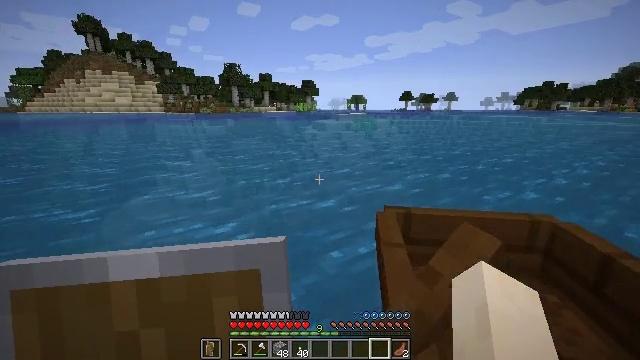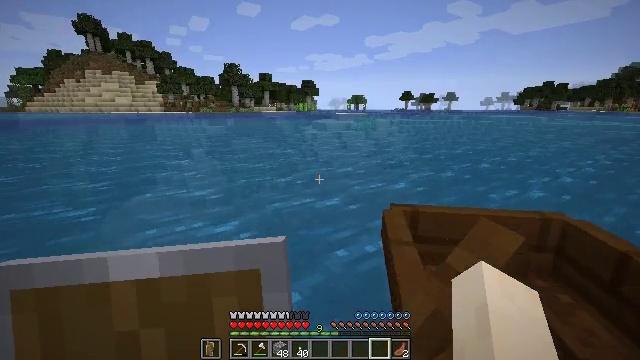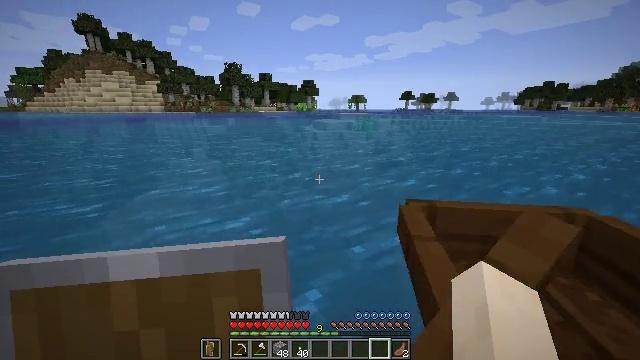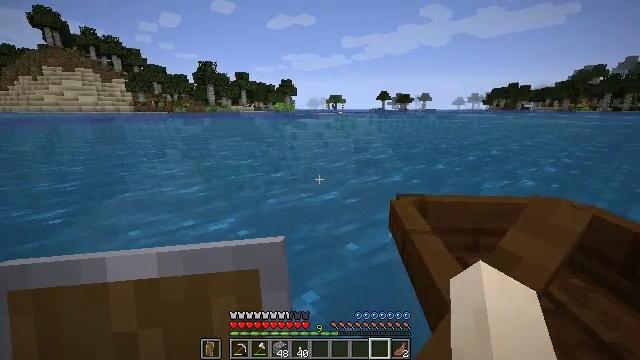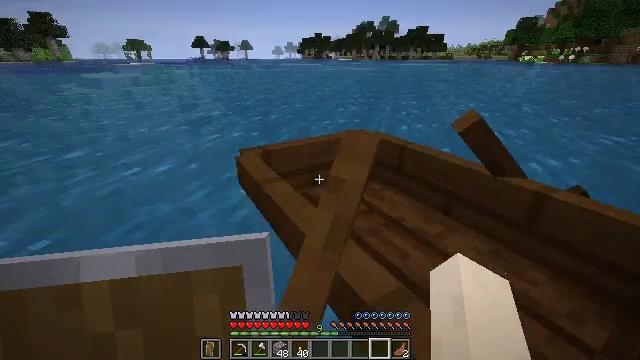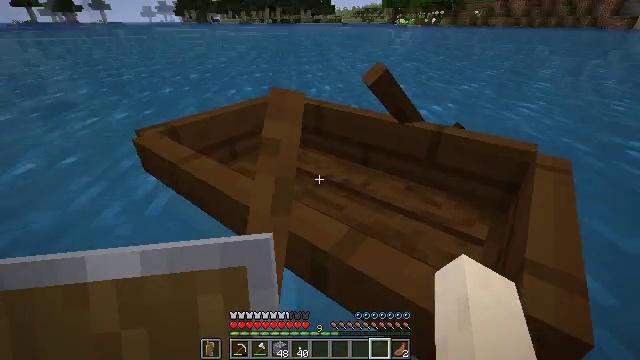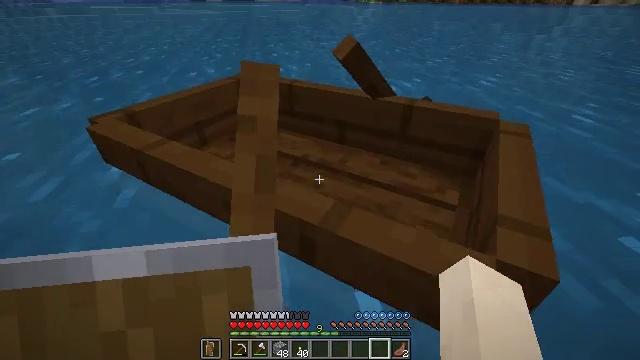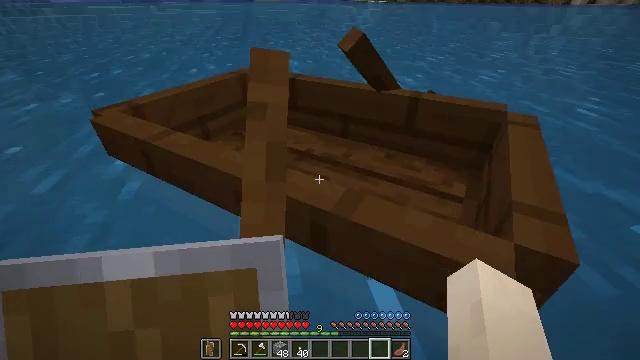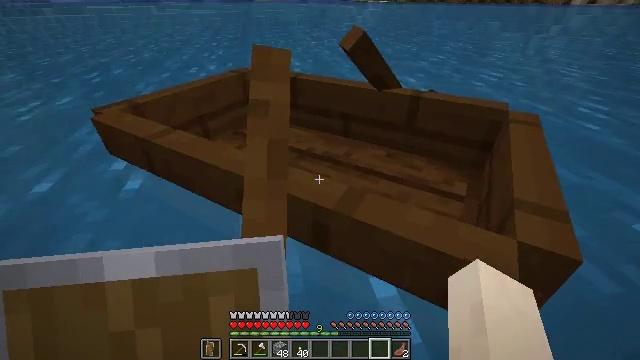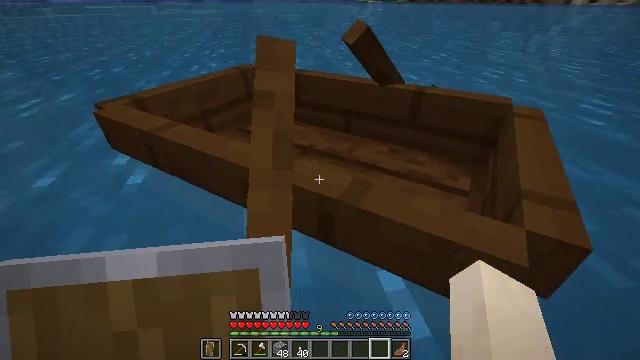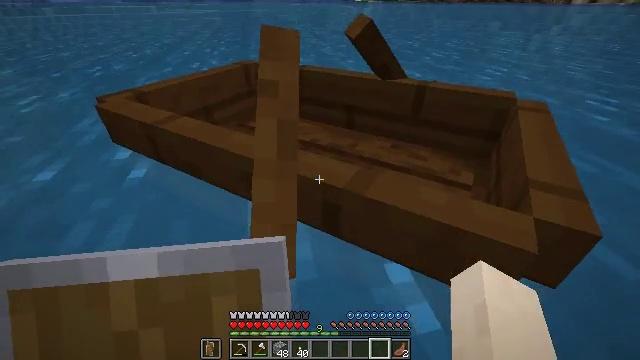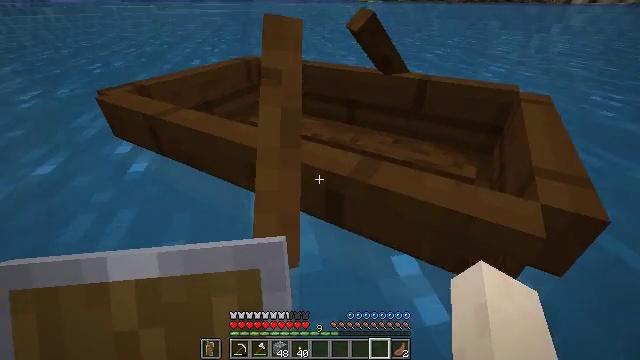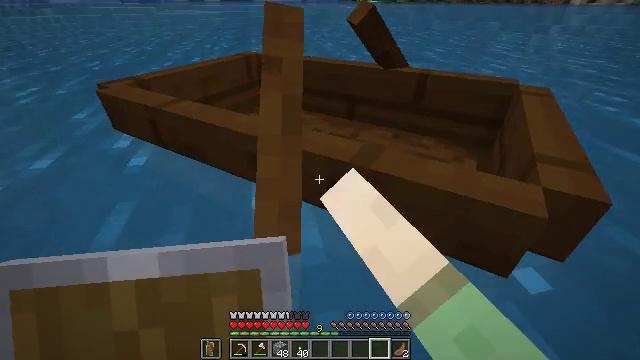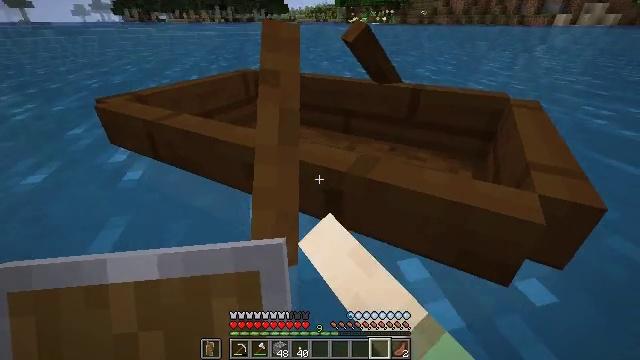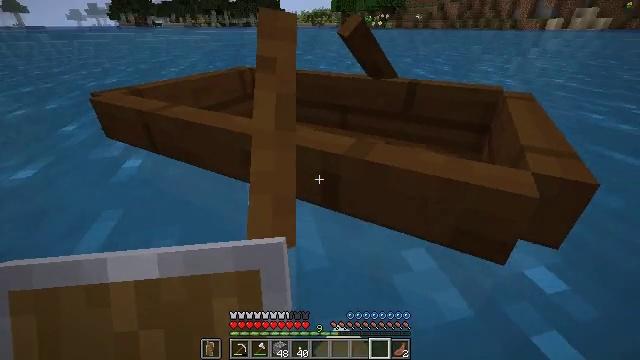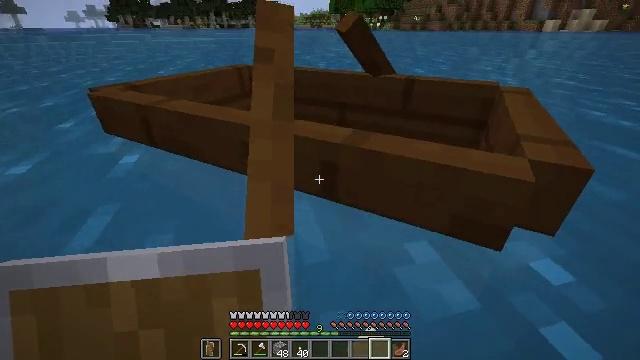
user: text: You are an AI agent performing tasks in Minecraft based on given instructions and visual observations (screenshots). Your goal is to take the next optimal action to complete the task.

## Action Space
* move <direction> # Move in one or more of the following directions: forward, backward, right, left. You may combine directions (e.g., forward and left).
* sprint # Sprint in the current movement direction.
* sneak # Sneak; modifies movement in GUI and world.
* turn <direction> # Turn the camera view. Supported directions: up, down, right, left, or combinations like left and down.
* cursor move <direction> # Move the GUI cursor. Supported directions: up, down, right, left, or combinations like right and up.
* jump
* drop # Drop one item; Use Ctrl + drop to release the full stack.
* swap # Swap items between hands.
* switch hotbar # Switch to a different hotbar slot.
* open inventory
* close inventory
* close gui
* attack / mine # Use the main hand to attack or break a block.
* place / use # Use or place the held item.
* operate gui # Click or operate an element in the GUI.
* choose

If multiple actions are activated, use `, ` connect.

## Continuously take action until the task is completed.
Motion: motion action
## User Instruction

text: Collect kelp plant from the sea.
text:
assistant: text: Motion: move forward, sprint
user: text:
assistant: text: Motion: move forward, sprint
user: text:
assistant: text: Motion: move forward, sprint, turn right
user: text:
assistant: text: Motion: turn right and down
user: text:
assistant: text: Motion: turn right and down
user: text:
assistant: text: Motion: turn right and down
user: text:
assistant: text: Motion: no_op
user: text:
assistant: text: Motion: no_op
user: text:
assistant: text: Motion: no_op
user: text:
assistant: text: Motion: no_op
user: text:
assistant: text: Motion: use / place
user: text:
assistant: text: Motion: use / place
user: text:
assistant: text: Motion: turn up, use / place
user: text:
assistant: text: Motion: no_op
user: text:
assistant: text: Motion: no_op
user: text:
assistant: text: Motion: no_op
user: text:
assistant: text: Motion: no_op
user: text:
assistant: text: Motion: no_op
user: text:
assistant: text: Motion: no_op
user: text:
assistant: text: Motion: no_op
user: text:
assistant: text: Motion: no_op
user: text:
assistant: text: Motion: no_op
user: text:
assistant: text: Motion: no_op
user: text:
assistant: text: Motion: move forward, sprint, turn up
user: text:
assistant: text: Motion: move forward, sprint, turn right and up
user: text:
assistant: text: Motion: move forward, sprint, turn right and up
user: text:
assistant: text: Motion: move forward, sprint
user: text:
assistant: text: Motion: move forward, sprint
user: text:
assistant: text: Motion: move forward, sprint
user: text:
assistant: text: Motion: move forward, sprint